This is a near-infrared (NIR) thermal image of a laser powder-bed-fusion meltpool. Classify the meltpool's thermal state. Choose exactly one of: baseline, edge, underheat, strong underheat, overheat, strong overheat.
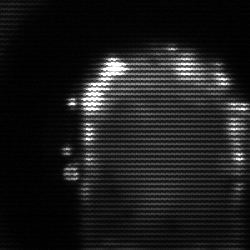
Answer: baseline